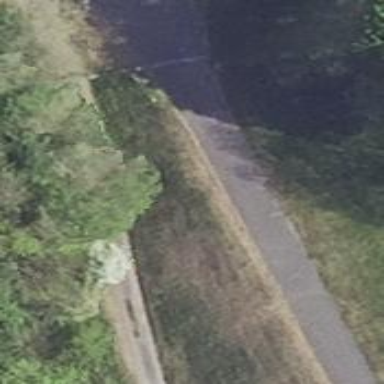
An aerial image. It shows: Asphalt track with grade1 tracktype. It is lined with dyke.